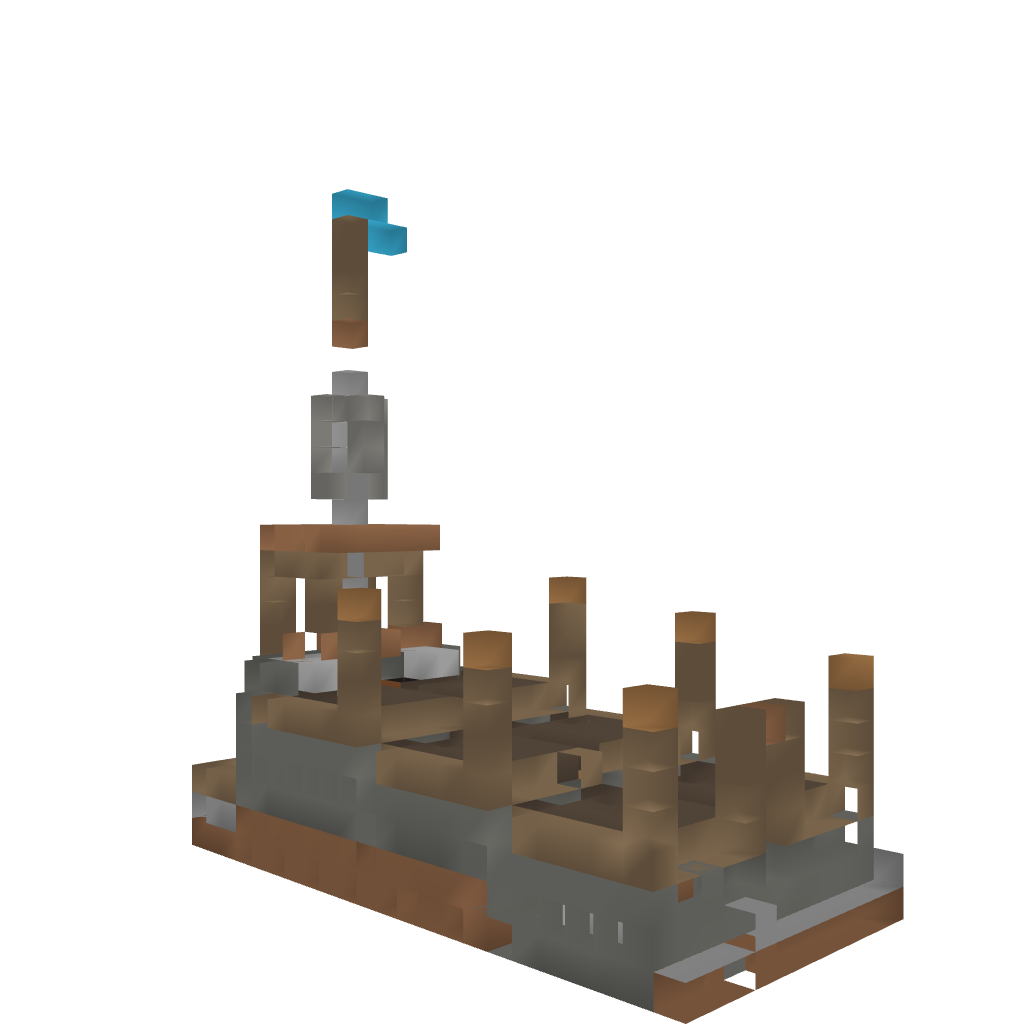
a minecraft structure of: Wheat Farm For 1.6.*